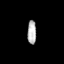
Tissue: prostate
Cell type: T cells
Senescence score: 0.7355
Nuclear area (px): 203
Mean DAPI intensity: 181.616